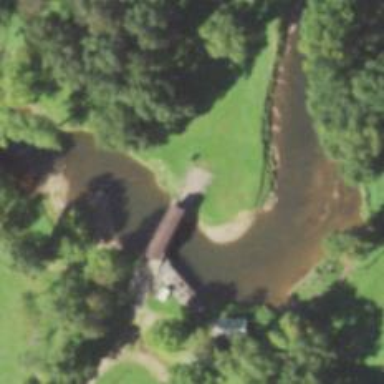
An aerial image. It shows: Covered driveway bridge.